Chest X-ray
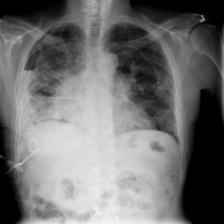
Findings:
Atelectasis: negative
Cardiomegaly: negative
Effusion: negative
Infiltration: negative
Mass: negative
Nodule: negative
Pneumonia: negative
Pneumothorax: negative
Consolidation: negative
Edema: negative
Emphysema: negative
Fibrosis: negative
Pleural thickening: negative
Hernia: negative